Field crop: maize
Growth stage: 2
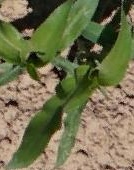
Species: maize